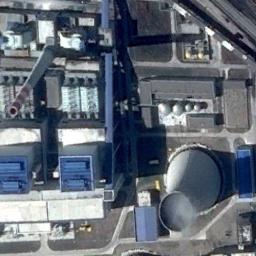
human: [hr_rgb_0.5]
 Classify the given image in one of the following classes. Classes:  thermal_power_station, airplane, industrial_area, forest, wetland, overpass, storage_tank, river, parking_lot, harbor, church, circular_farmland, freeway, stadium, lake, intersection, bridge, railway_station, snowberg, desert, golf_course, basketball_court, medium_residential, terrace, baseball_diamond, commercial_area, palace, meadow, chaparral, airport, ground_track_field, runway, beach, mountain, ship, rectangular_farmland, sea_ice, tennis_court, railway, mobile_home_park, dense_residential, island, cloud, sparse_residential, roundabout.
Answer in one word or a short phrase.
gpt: thermal_power_station